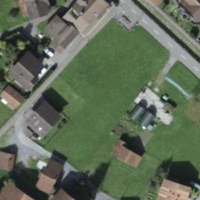
EUNIS habitat code: 55
Species observed at this site:
Allium ursinum